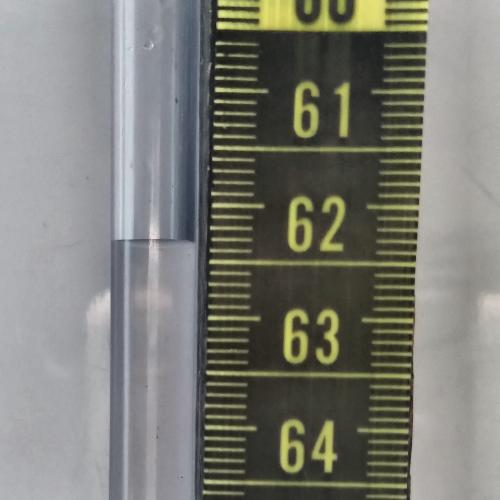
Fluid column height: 62.3 cm